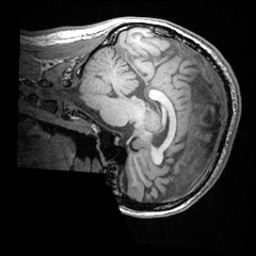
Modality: T1w
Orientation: sagittal
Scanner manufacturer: ge
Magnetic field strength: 3 T
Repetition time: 0.008368 s
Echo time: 0.00326 s